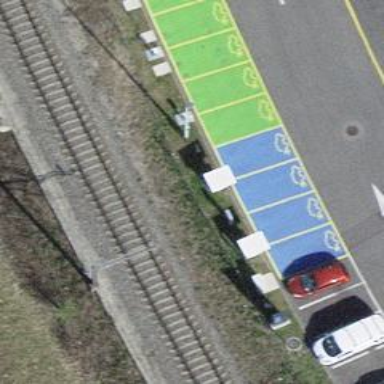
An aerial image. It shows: Charging station.